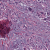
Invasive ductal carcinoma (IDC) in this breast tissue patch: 1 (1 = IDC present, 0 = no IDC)